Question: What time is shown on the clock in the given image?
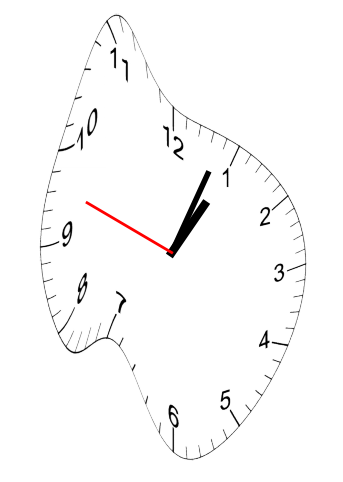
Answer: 01:03:48